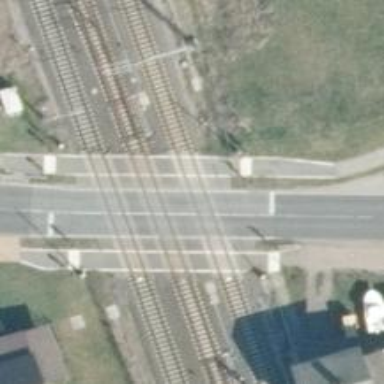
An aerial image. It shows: Railway crossing with lights and saltire markings. The crossing has full barrier.